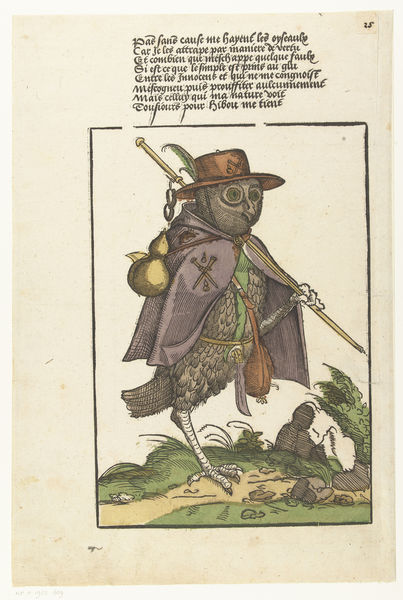
Titel: Uil uitgedost als pelgrim
Künstler: Monogrammist MH (graveur)
Standort: Amsterdam
Institution: Rijksmuseum
Schlagwörter: feder, felsen, fuß, umhang, vogel, grün, frankreich, hut, zeichen, rot, weg, flasche, rahmen, steine, mantel, stock, holzschnitt, schrift, schnabel, stab, grafik, graphik, violett, gestalt, buch, wandern, druck, illustration, karrikatur, text, koloriert, beutel, buchdruck, wanderer, kralle, wanderstab, eule, wanderschaft, seltsam, beime, einbein, aule